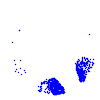
Particle: electron